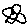
Label: flower